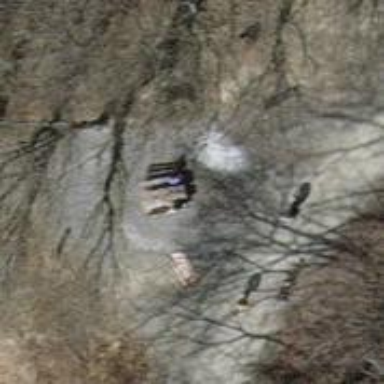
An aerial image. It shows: Picnic site for tourists.